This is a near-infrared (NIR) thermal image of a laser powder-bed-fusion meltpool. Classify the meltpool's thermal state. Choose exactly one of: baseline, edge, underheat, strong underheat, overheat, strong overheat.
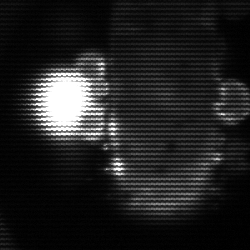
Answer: strong underheat